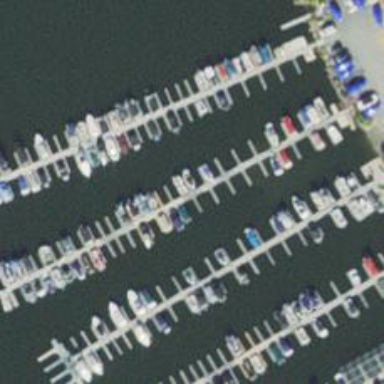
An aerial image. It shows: Man-made pier.